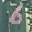
Label: 6